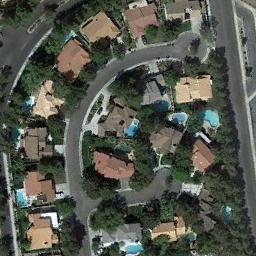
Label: medium_residential